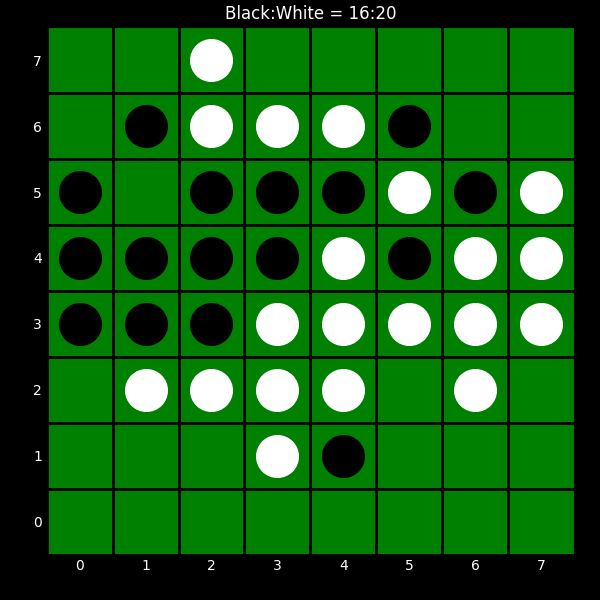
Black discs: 16
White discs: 20